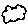
Label: cloud